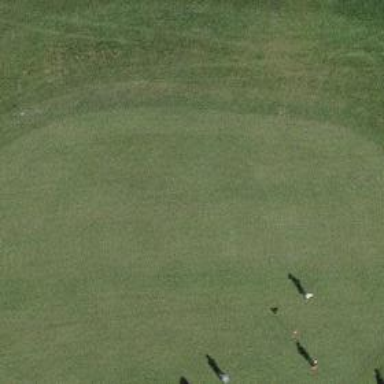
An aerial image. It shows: Golf green.